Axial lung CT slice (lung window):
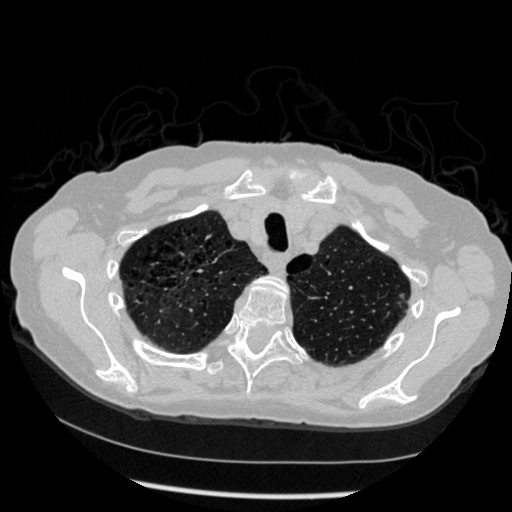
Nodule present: no